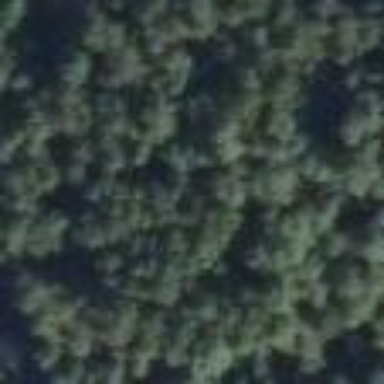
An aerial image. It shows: Beautiful woodland area.